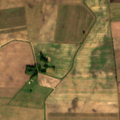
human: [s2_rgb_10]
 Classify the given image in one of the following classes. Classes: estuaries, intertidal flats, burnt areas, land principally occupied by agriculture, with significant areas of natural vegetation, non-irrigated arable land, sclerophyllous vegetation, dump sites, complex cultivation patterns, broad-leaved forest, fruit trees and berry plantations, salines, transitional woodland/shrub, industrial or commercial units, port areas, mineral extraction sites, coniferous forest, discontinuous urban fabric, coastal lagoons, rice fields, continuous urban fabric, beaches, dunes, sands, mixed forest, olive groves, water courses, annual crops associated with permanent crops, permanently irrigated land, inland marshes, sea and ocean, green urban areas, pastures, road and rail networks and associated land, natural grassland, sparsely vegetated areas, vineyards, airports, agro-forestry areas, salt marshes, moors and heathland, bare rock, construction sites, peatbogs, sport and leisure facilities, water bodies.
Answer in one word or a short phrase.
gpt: non-irrigated arable land